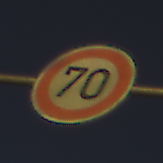
Verkehrszeichen: Geschwindigkeit70
Umgebung: Outdoor, Nature
Tageszeit: SunriseSunset
Wetter: Clear
Licht: Natural
Jahreszeit: NotSpecified
Kontrast: HighContrast